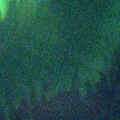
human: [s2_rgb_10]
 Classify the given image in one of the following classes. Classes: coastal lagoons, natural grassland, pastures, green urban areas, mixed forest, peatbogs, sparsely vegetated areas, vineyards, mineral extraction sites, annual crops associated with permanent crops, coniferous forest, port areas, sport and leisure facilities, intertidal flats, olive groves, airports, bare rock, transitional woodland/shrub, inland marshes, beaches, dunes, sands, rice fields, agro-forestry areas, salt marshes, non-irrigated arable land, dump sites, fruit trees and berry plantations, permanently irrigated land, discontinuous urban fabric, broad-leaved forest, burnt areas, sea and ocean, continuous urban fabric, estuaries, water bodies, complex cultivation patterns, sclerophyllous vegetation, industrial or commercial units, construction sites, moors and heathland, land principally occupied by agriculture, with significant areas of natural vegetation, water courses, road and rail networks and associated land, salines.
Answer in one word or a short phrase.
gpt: coastal lagoons